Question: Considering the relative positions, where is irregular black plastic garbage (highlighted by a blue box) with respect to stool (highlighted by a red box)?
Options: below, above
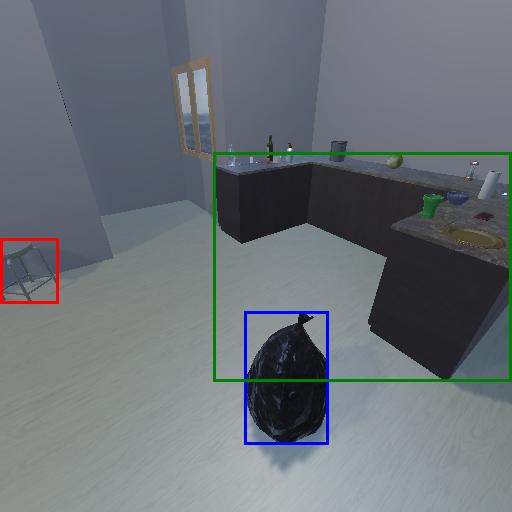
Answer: below